Question: What is the measurement shown in the image?
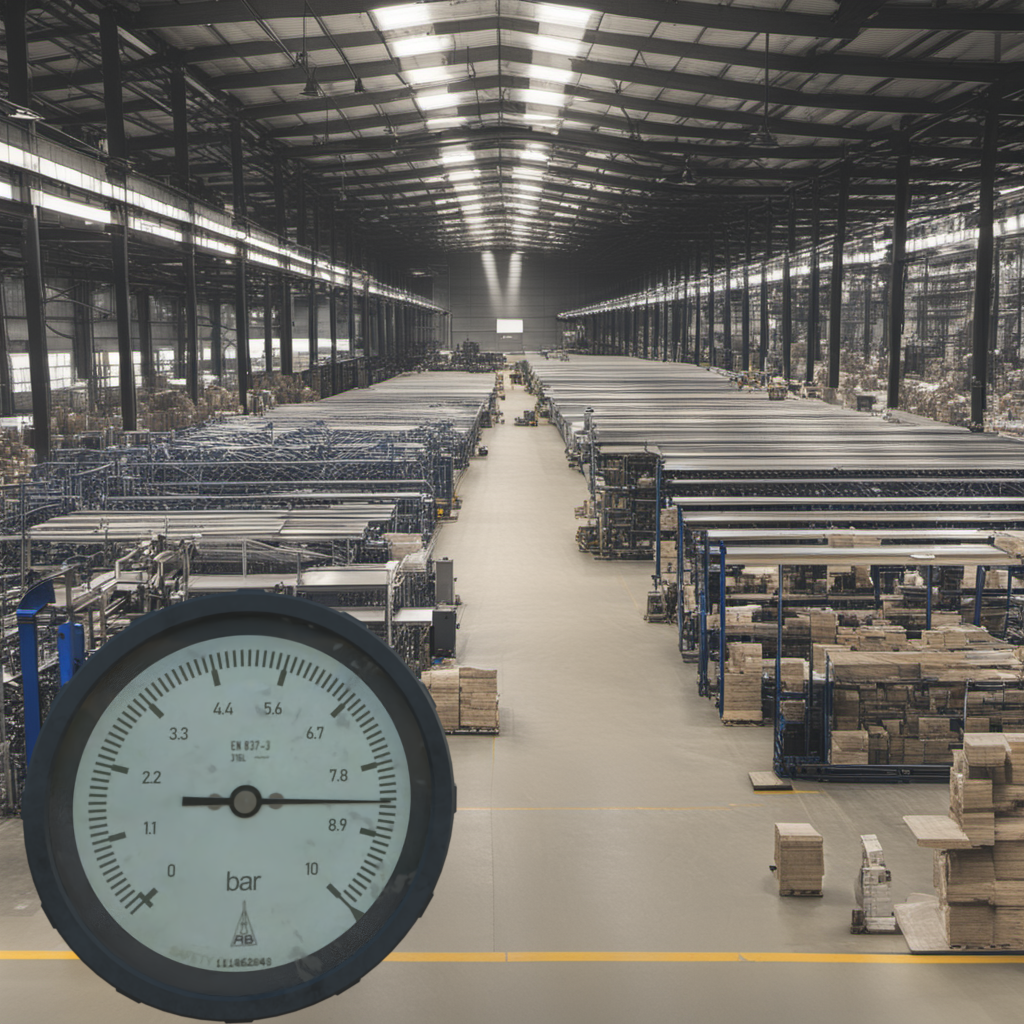
Answer: The result is 8.32
Question: What is the range of this measurement?
Answer: The range is from 0 to 10
Question: What is the minimum and maximum reading range of this measurement?
Answer: The minimum value is 0 and the maximum value is 10